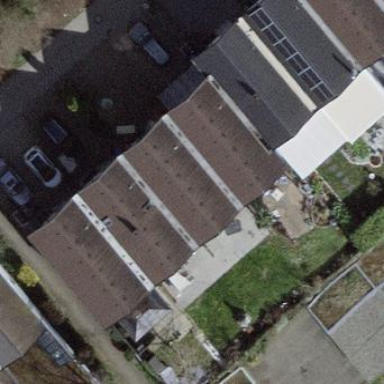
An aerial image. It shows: Terrace building.